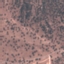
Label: HerbaceousVegetation